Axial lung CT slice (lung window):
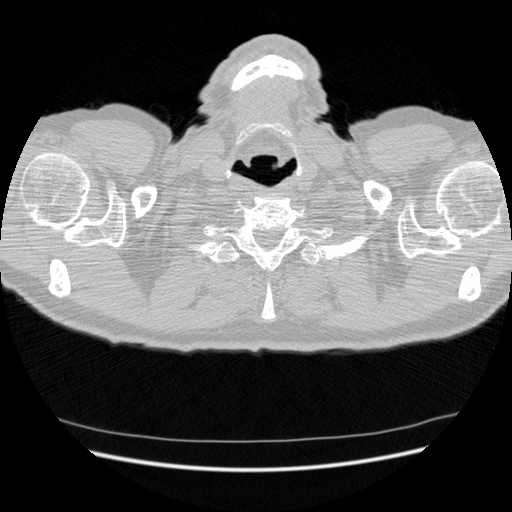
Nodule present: no